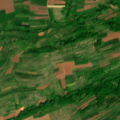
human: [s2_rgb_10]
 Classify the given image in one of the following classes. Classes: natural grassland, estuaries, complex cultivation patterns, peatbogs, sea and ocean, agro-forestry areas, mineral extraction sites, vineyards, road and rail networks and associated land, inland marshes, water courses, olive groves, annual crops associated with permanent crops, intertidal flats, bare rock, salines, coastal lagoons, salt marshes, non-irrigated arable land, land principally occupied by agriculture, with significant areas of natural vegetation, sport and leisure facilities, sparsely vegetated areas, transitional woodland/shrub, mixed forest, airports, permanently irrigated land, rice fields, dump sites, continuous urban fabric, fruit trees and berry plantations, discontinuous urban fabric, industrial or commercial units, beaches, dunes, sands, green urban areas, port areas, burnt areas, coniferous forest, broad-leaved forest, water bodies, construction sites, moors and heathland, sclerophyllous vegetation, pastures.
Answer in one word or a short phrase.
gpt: non-irrigated arable land, complex cultivation patterns, land principally occupied by agriculture, with significant areas of natural vegetation, broad-leaved forest